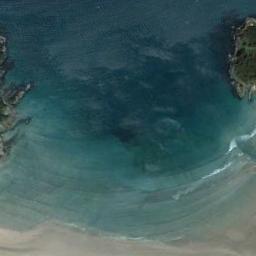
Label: beach